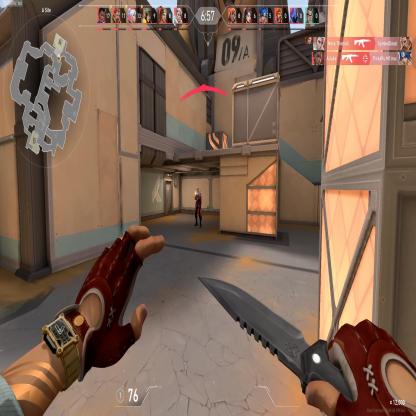
Label: enemy